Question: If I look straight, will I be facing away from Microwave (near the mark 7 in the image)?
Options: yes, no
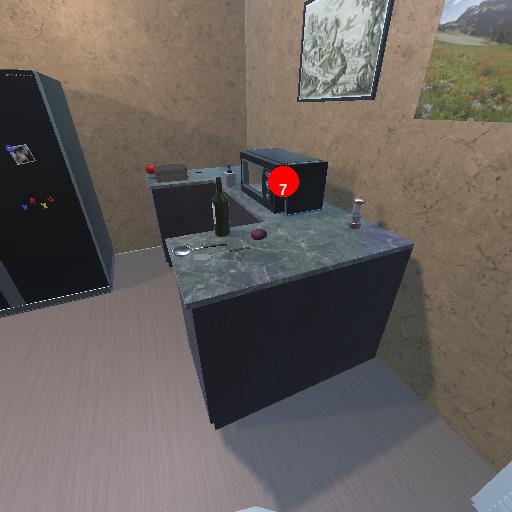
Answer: yes